Interaction volume radius: 5 \u00c5
Interaction volume height: 30 \u00c5
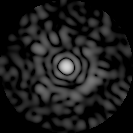
Disorder parameter: 0.8468